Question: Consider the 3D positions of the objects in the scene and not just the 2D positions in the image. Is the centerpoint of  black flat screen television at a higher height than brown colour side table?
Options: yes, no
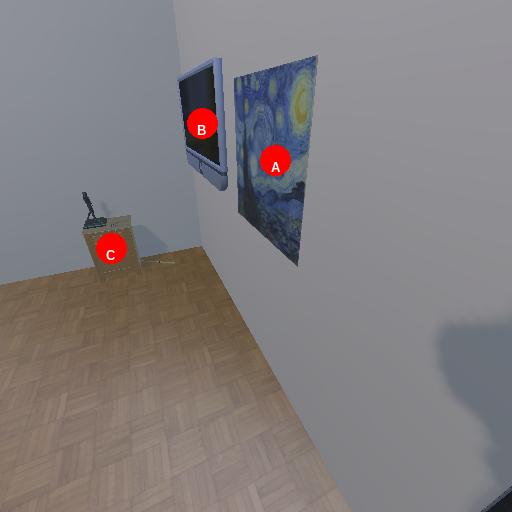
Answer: yes